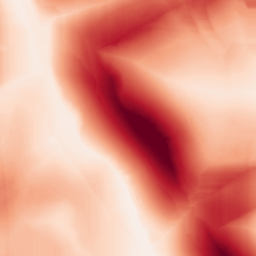
Category: morphological
Decomposition family: morphological_square
Decomposition parameters: operation: gradient
size: 50
Upsampling method: quadratic
Upsampling parameters: scale: 8
Upsampling scale: 8